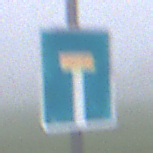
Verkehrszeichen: Sackgasse
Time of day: MorningAfternoon
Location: Outdoor (RoadRail)
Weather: Overcast
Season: NotSpecified
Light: Natural